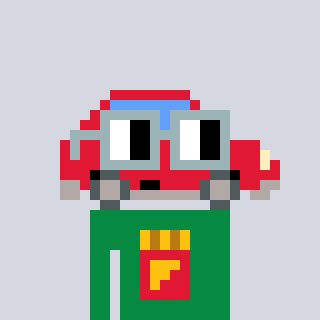
a pixel art character with square dark gray glasses, a car-shaped head and a green-colored body on a cool background